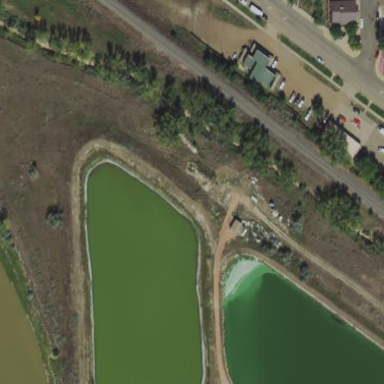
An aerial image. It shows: Body of wastewater.